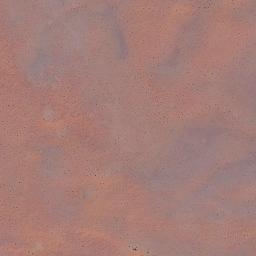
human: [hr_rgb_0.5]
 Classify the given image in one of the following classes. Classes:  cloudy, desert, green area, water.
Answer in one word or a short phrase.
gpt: desert